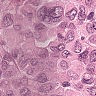
Metastatic tissue present: yes